Field crop: maize
Growth stage: 2
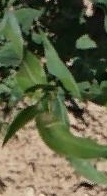
Species: maize